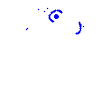
Particle: electron